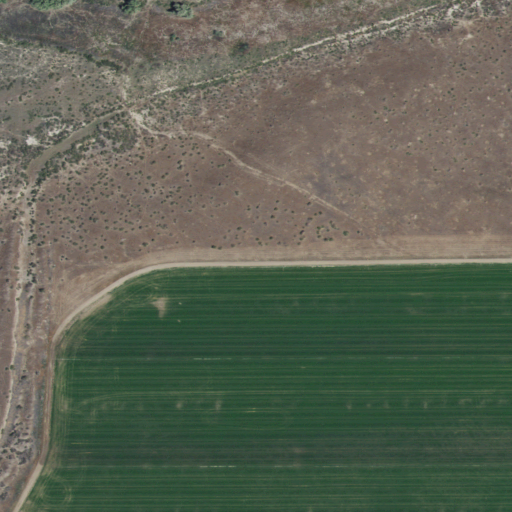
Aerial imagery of valley in Idaho named Eagle Cove containing cultivated crops, shrub, grassland, pasture, and herbaceous wetlands